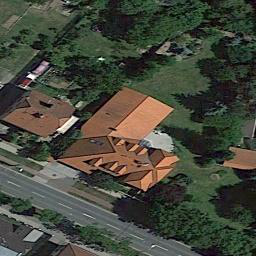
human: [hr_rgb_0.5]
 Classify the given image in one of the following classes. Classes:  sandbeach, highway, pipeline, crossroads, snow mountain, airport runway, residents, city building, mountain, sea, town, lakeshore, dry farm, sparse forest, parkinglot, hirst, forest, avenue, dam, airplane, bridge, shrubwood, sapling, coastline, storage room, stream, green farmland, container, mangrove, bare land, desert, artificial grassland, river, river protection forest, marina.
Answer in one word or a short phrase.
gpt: residents